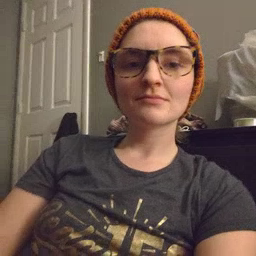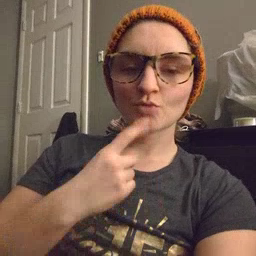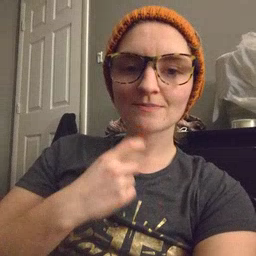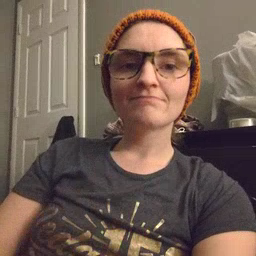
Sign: red